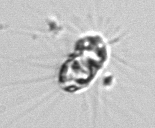
Label: Corethron_hystrix